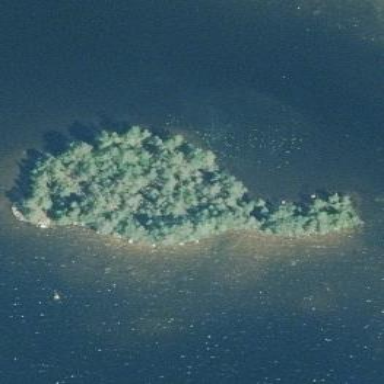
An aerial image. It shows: Islet.